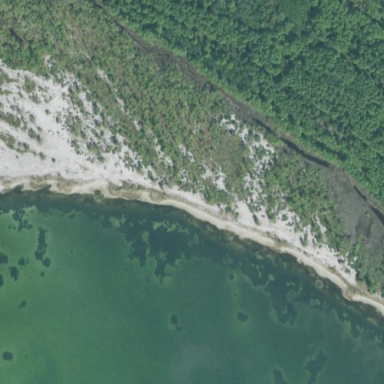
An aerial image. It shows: Scenic beach with natural beauty.